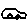
Label: car